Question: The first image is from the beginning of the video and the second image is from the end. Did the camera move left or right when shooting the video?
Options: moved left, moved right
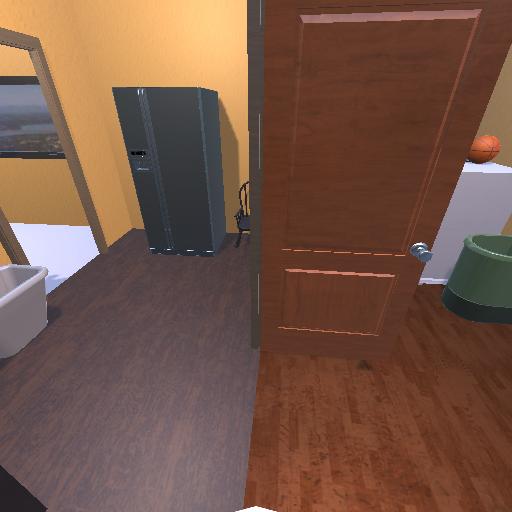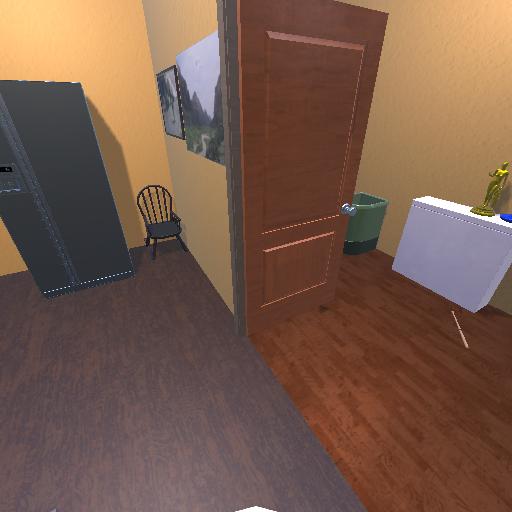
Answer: moved left